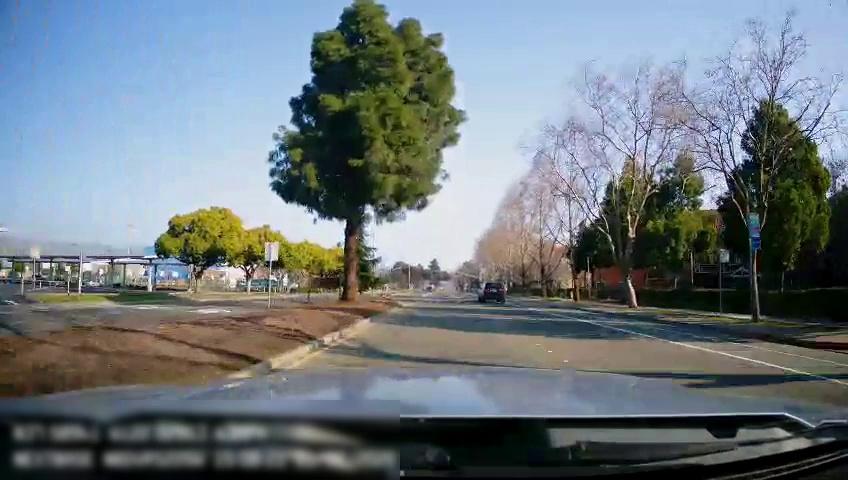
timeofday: Day
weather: Sunny
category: Drivable Space
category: Drivable Space
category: Vehicles | SUV
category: Lanes | Current Lane
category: Lanes | Current Lane
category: Lanes | Alternate Lane
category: Lanes | Alternate Lane